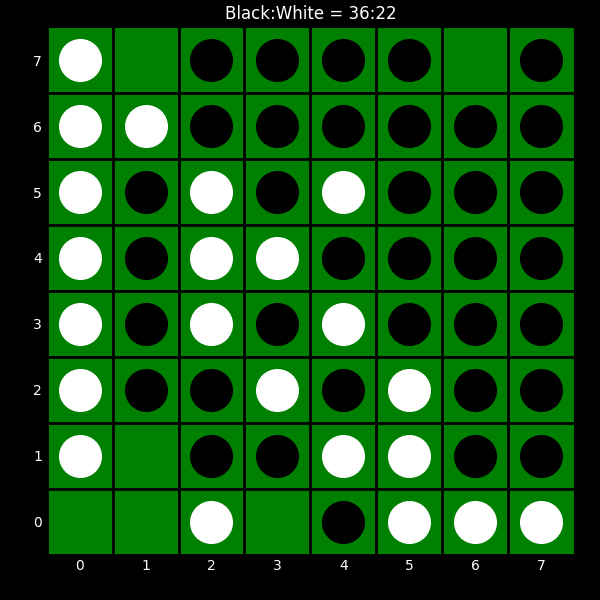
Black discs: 36
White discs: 22